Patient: sex M, age 66
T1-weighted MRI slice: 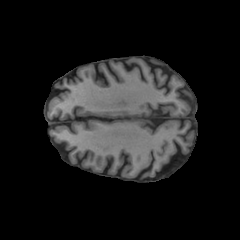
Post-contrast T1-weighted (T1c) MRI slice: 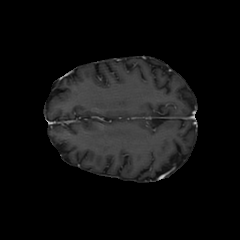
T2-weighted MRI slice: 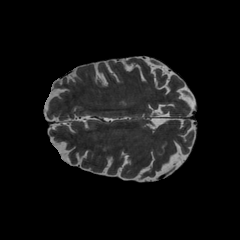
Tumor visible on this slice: no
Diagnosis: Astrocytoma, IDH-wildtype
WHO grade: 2